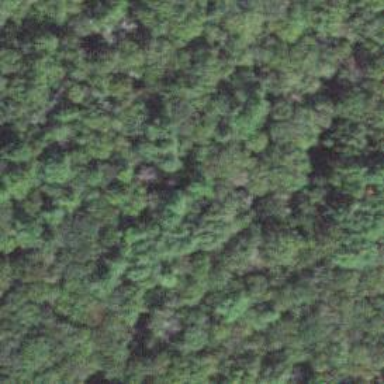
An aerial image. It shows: Woodland consisting mainly of needle-leaved trees.